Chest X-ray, AP view. Patient: 45 years old, sex M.
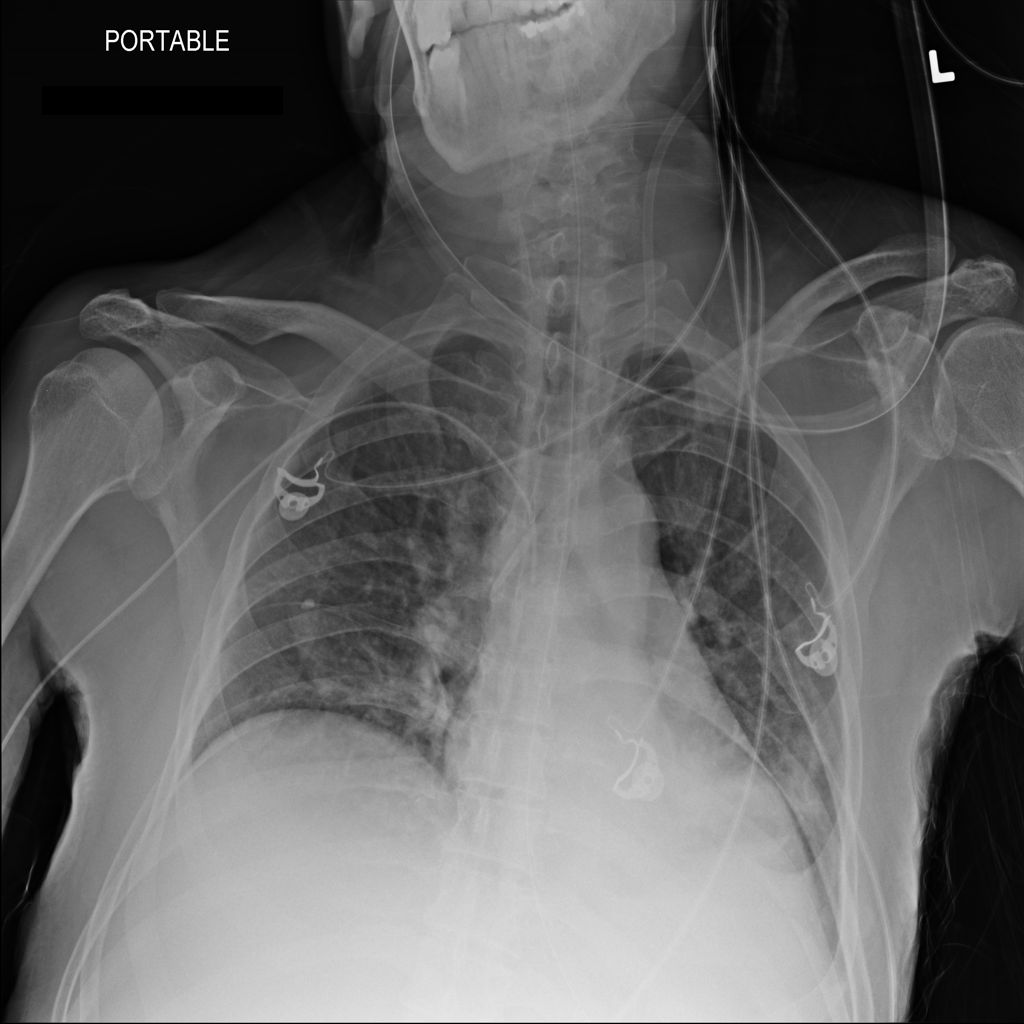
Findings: No Finding